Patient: sex M, age 52
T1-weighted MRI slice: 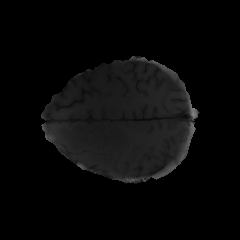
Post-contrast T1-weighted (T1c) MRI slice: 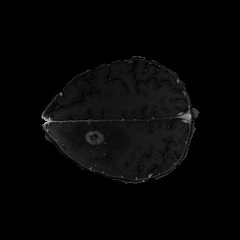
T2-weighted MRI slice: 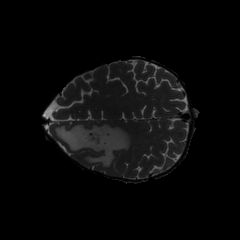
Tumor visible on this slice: yes
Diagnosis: Glioblastoma, IDH-wildtype
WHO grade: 4